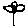
Label: flower